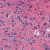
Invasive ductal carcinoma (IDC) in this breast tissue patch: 1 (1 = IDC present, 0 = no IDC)